六年级 · 组合几何学
计算下面图形的周长和面积。
(1)
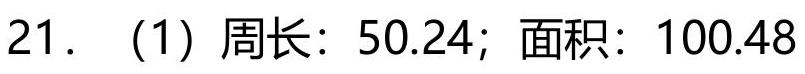
答案: ``````(2) 周长: 25.7 ; 面积: 39.25